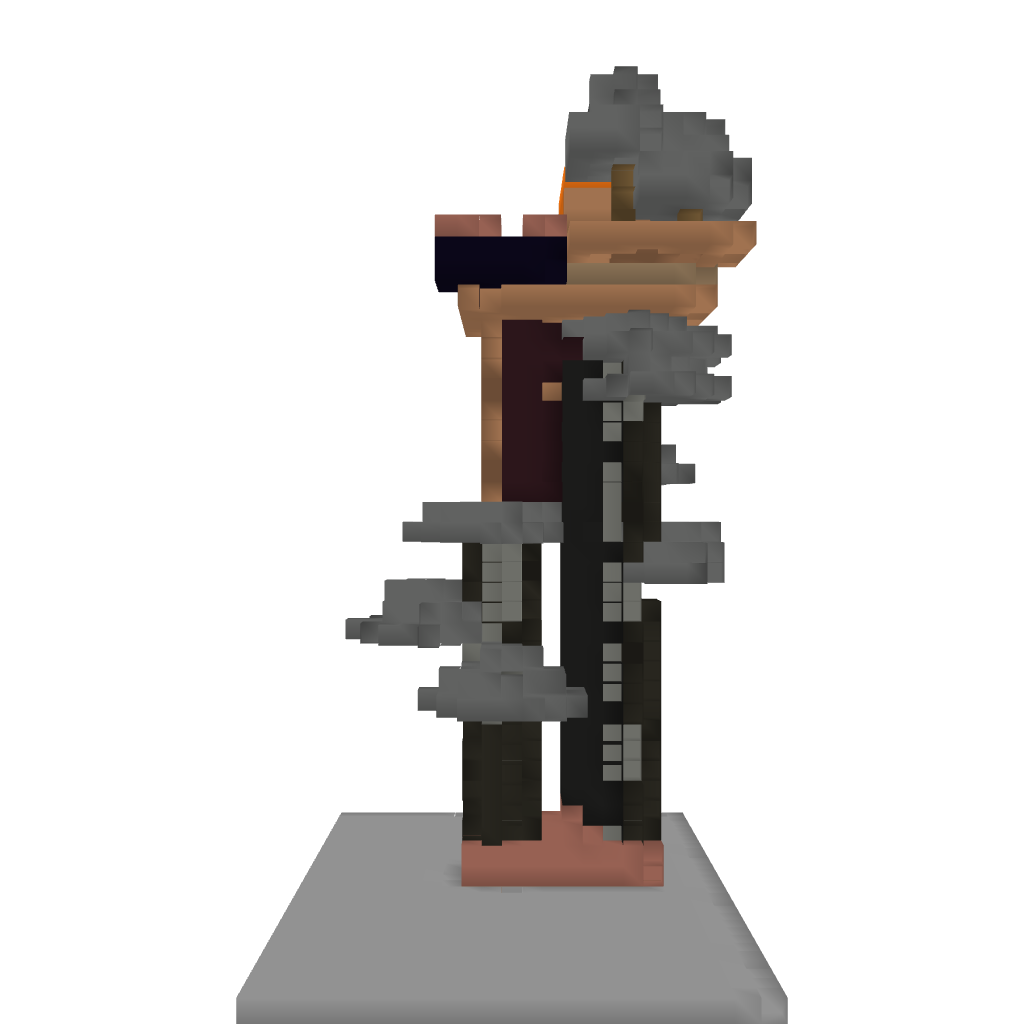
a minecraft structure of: Nice little treehouse